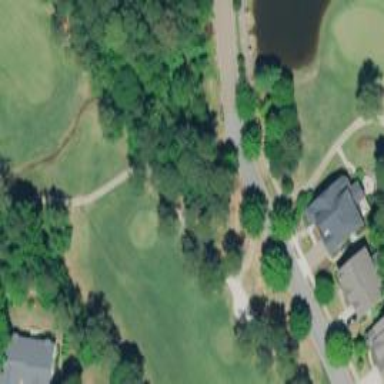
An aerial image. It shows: Service road designated as golf cart path.